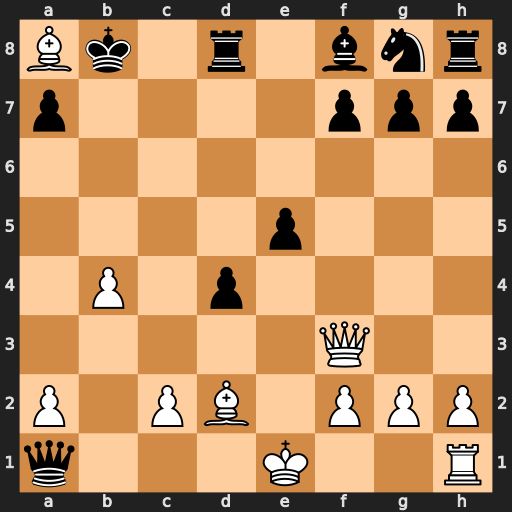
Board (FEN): Bk1r1bnr/p4ppp/8/4p3/1P1p4/5Q2/P1PB1PPP/q3K2R
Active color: w
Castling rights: K
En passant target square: -
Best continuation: Ke2 Rd7 Rxa1